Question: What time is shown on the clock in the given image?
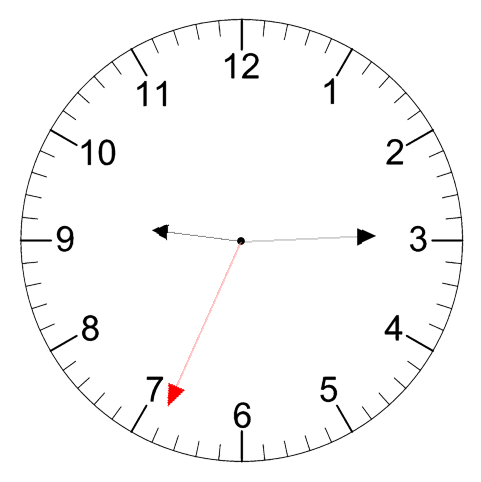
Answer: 09:14:34